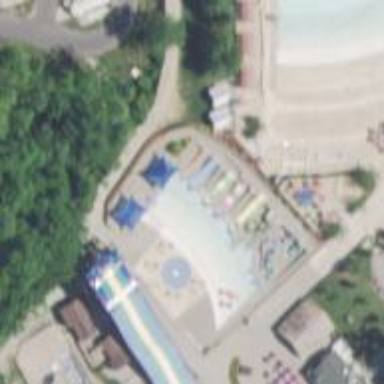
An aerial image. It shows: Water slide attraction.